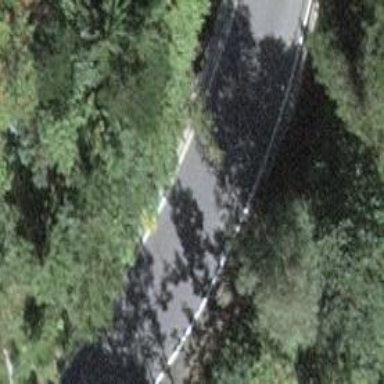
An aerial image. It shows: Tertiary road.